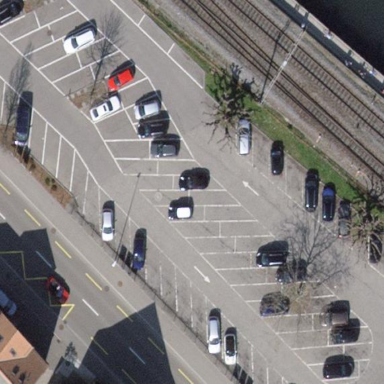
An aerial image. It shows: Parking area with surface dedicated for park and ride.